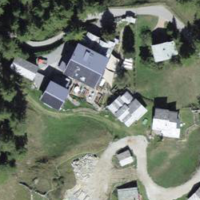
EUNIS habitat code: 26
Species observed at this site:
Marmota marmota
Issoria lathonia
Sorbus aucuparia
Milvus migrans
Phoenicurus ochruros
Rumex alpinus
Motacilla alba
Cerastium tomentosum